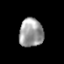
Tissue: prostate
Cell type: T cells
Senescence score: 0.6886
Nuclear area (px): 680
Mean DAPI intensity: 153.579